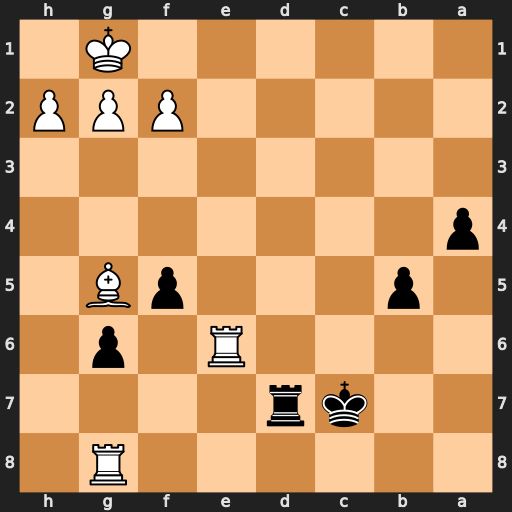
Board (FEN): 6R1/2kr4/4R1p1/1p3pB1/p7/8/5PPP/6K1
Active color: b
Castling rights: -
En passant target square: -
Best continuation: Rd1+ Re1 Rxe1#